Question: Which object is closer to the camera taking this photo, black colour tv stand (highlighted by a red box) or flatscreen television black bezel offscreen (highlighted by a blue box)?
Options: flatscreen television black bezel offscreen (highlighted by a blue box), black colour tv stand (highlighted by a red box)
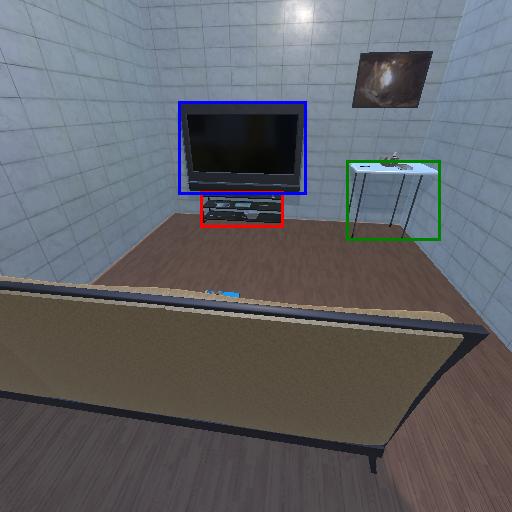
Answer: flatscreen television black bezel offscreen (highlighted by a blue box)